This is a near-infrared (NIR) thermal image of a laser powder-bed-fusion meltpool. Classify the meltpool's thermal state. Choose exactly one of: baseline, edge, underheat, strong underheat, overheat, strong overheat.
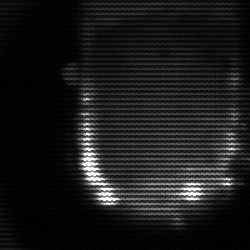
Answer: baseline